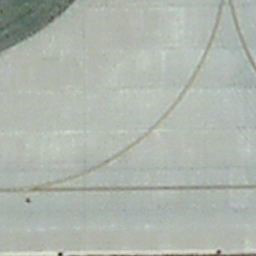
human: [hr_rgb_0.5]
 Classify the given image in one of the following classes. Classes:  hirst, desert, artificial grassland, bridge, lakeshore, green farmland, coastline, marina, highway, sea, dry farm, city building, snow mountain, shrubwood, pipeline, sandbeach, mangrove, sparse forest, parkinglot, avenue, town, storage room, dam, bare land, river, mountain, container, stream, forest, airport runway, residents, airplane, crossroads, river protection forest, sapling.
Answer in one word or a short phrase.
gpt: airport runway